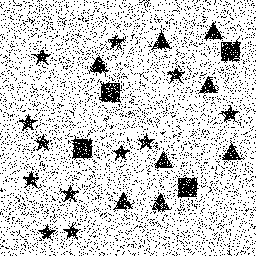
Squares: 4
Triangles: 8
Stars: 12
Total shapes: 24